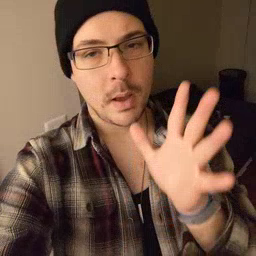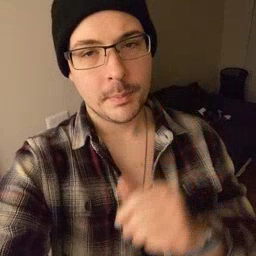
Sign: mom